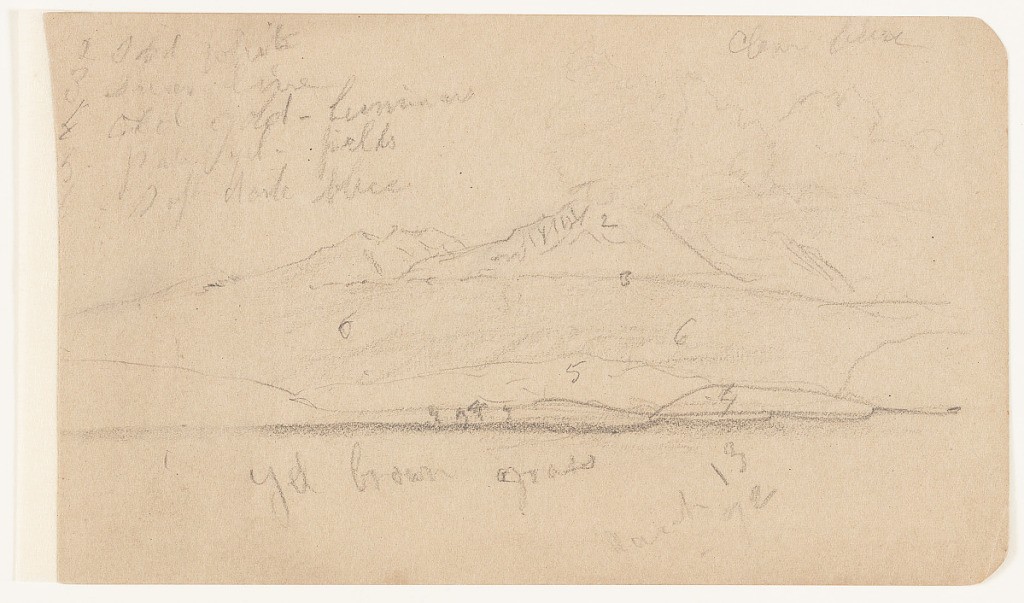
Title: Mountains in Mexico
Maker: Frederic Edwin Church, American, 1826–1900
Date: March 13, 1892
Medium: Graphite on beige wove paper
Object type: Drawing
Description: Landscape sketch showing a view of mountains in Mexico. A flat, grassy plain extends from the foreground and into the middle distance, where at least four distant trees are visible at center. In the background, foothills ascend to an immense, craggy mountain peak at upper center. One sharp peak is visible at center left, while the other, at center right, is obscured by clouds.